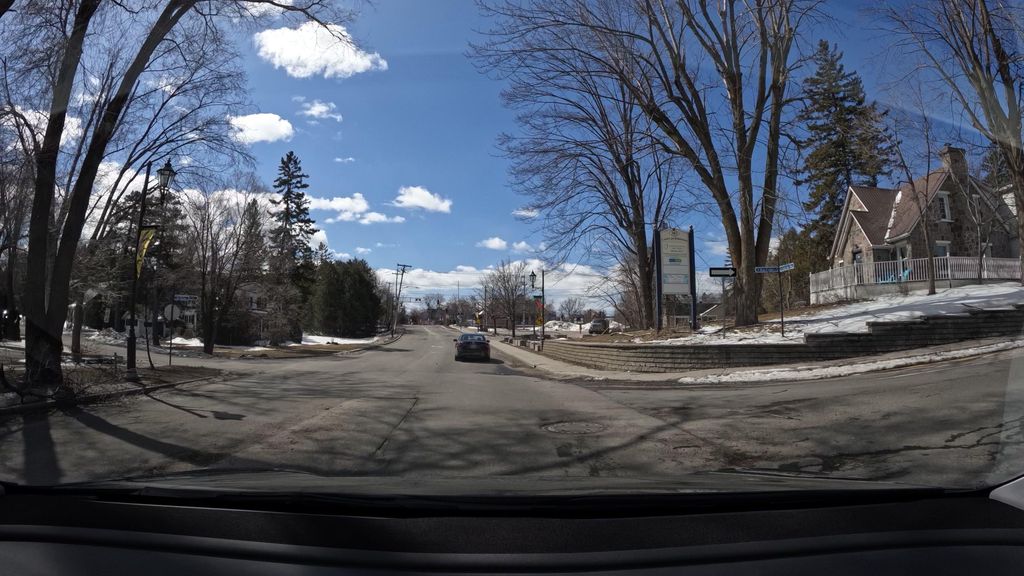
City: montreal